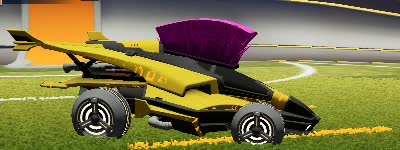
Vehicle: aftershock